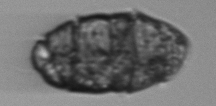
Label: Margalefidinium